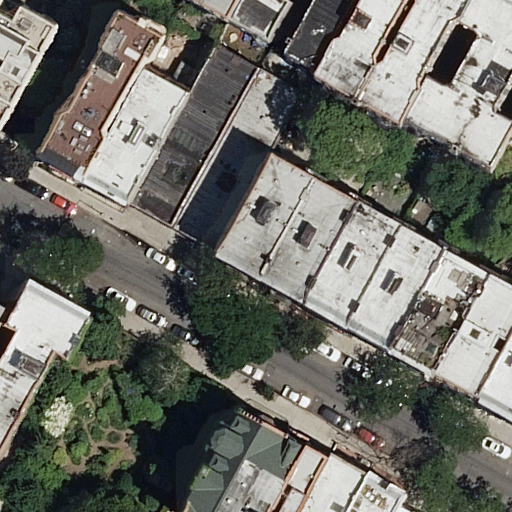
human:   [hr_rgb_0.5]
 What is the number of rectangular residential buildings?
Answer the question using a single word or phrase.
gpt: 14

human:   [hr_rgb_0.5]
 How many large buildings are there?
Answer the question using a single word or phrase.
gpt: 0

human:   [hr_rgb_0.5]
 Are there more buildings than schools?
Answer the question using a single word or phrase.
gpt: yes

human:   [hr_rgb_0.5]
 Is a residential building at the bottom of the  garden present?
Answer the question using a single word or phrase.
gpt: no

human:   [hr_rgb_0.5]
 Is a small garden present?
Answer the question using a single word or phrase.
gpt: no

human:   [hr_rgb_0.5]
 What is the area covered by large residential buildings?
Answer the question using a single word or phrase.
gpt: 0m2

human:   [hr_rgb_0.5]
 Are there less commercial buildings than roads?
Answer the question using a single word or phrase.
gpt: yes

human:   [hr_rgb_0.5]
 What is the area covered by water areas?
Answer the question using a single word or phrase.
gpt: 0m2

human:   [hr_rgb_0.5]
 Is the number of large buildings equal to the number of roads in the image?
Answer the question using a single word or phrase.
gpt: no

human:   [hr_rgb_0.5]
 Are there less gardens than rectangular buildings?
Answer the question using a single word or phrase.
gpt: yes

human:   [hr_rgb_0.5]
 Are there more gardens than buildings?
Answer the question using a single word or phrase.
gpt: no

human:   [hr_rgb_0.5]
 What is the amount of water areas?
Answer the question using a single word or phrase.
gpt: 0

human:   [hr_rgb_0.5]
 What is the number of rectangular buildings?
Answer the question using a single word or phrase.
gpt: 14

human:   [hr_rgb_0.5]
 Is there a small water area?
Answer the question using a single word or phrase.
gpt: no

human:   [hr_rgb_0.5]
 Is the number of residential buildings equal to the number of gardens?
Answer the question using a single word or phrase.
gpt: no

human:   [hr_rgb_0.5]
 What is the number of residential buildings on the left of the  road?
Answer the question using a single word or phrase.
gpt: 4

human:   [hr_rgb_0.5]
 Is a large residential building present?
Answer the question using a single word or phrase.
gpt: no

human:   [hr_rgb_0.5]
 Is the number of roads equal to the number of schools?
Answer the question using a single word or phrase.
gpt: yes

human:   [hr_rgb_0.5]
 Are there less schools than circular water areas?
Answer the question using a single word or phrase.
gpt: no

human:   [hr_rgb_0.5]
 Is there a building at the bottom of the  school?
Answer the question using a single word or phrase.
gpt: yes

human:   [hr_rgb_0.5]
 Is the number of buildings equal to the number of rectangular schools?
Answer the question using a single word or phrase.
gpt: no

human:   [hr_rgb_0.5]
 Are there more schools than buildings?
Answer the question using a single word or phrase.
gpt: no

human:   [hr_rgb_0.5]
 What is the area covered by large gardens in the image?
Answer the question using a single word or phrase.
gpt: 0m2

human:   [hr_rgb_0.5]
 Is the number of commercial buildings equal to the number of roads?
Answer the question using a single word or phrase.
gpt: no

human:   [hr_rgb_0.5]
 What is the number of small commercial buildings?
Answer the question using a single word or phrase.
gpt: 0

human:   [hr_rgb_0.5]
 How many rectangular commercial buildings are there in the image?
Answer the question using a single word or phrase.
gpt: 0

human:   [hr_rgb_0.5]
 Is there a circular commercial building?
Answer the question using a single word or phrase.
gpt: no

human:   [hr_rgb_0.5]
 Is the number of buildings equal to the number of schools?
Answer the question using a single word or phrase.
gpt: no

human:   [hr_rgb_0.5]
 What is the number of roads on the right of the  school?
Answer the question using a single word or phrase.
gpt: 1

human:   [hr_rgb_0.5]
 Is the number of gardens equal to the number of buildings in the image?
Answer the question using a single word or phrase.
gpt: no

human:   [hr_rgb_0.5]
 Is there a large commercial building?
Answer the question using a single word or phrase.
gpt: no

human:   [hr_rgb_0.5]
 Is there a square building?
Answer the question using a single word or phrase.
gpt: no

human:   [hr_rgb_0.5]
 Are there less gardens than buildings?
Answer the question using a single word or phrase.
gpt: yes

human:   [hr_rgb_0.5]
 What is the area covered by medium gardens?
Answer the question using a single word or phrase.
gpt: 262m2

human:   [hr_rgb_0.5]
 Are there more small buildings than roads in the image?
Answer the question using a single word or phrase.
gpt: yes

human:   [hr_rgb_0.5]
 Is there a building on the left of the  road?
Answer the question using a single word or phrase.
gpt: yes